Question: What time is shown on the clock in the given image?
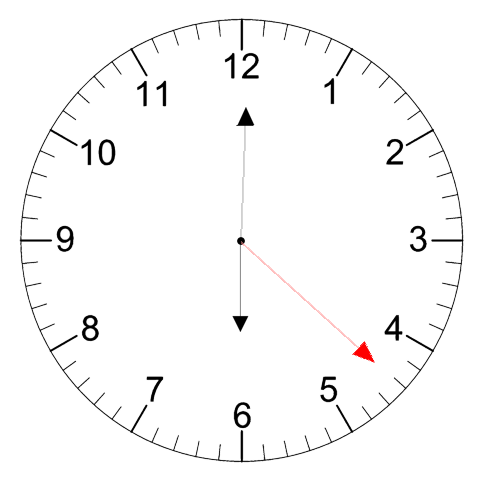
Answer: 06:00:22